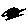
Label: circle